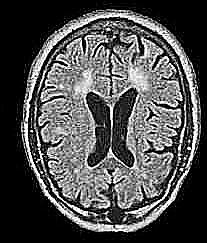
Label: notumor